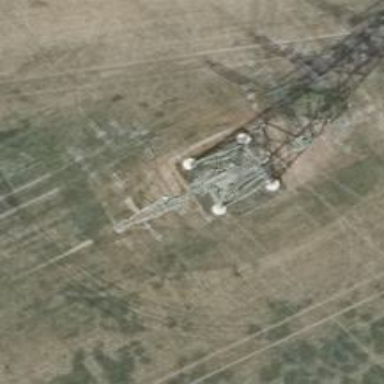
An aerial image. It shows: Three cables of power line.